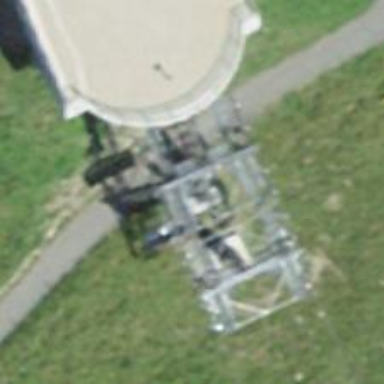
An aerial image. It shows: Pylon for aerialway.